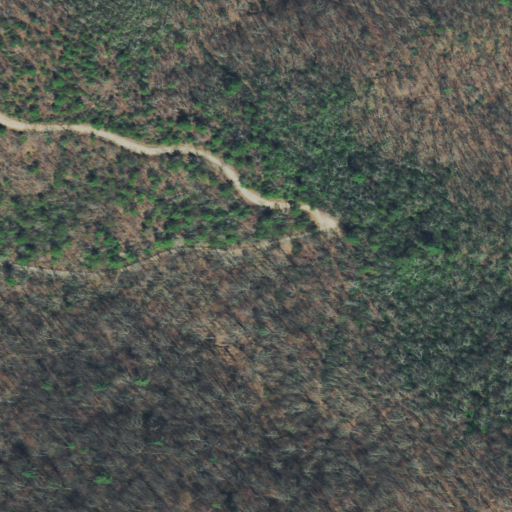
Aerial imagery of gap in Tennessee named Farr Gap containing deciduous forest, mixed forest, open development, evergreen forest, and low intensity development